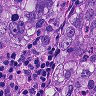
Metastatic tissue present: yes